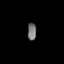
Tissue: prostate
Cell type: Fibroblasts
Senescence score: 0.7531
Nuclear area (px): 146
Mean DAPI intensity: 116.514